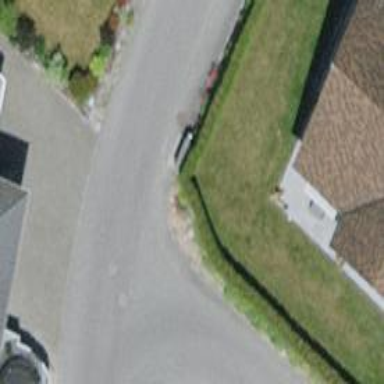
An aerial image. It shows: Hedge barrier.